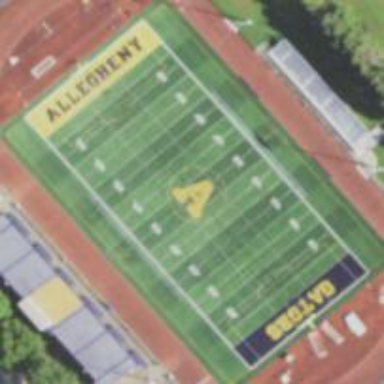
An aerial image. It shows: Pitch for American football.